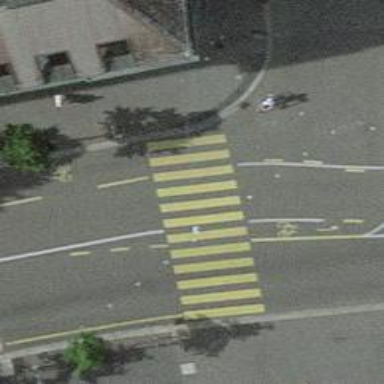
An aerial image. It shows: Uncontrolled road crossing.